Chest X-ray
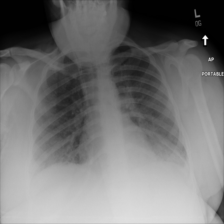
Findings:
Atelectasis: negative
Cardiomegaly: negative
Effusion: negative
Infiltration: positive
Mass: negative
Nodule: negative
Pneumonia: negative
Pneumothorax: negative
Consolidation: negative
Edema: positive
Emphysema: negative
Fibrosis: negative
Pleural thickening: negative
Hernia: negative